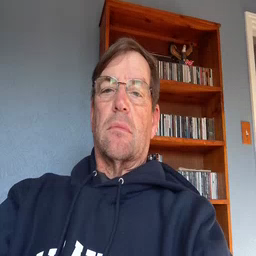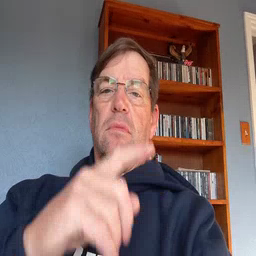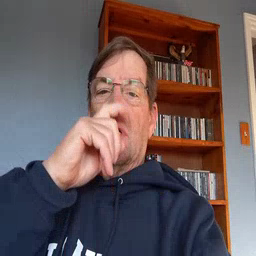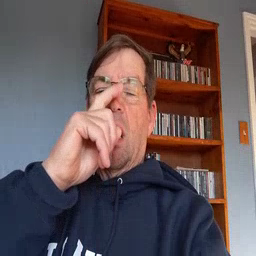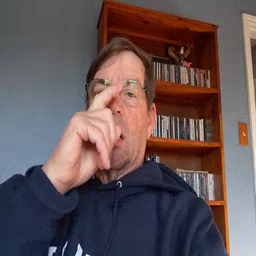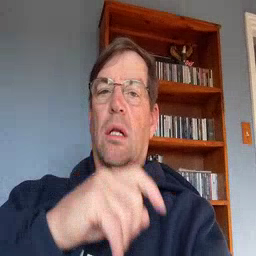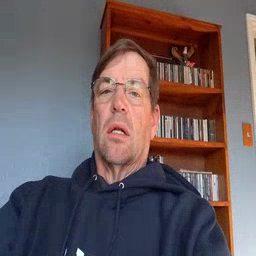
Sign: doll